Interaction volume radius: 10 \u00c5
Interaction volume height: 10 \u00c5
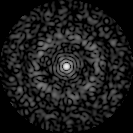
Disorder parameter: 0.8569